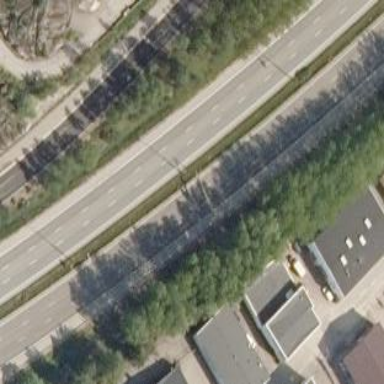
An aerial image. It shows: Motorway area.